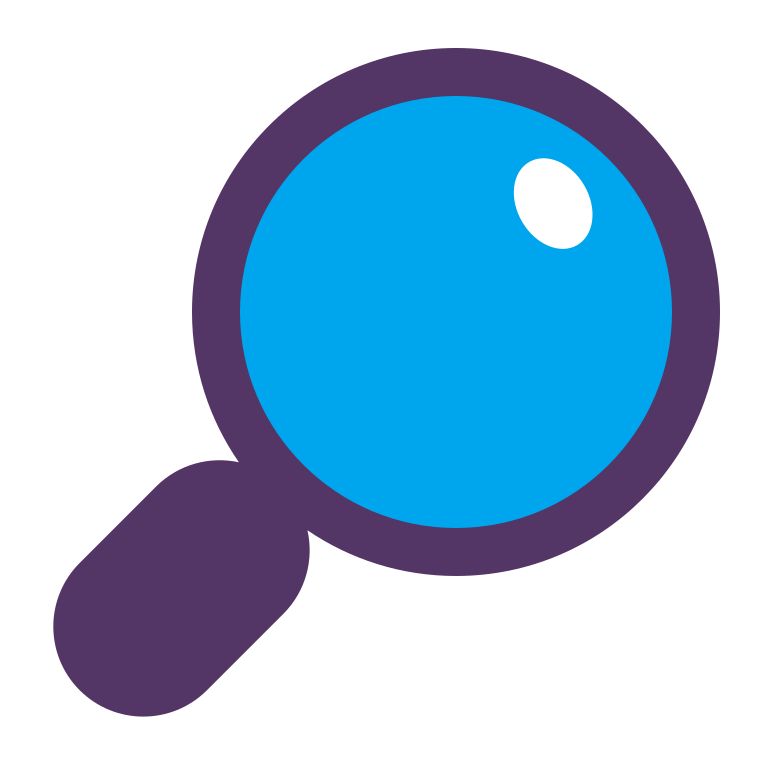
magnifying glass tilted right flat